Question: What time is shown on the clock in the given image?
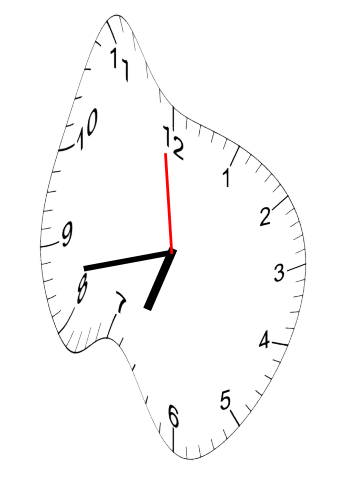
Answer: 06:42:59